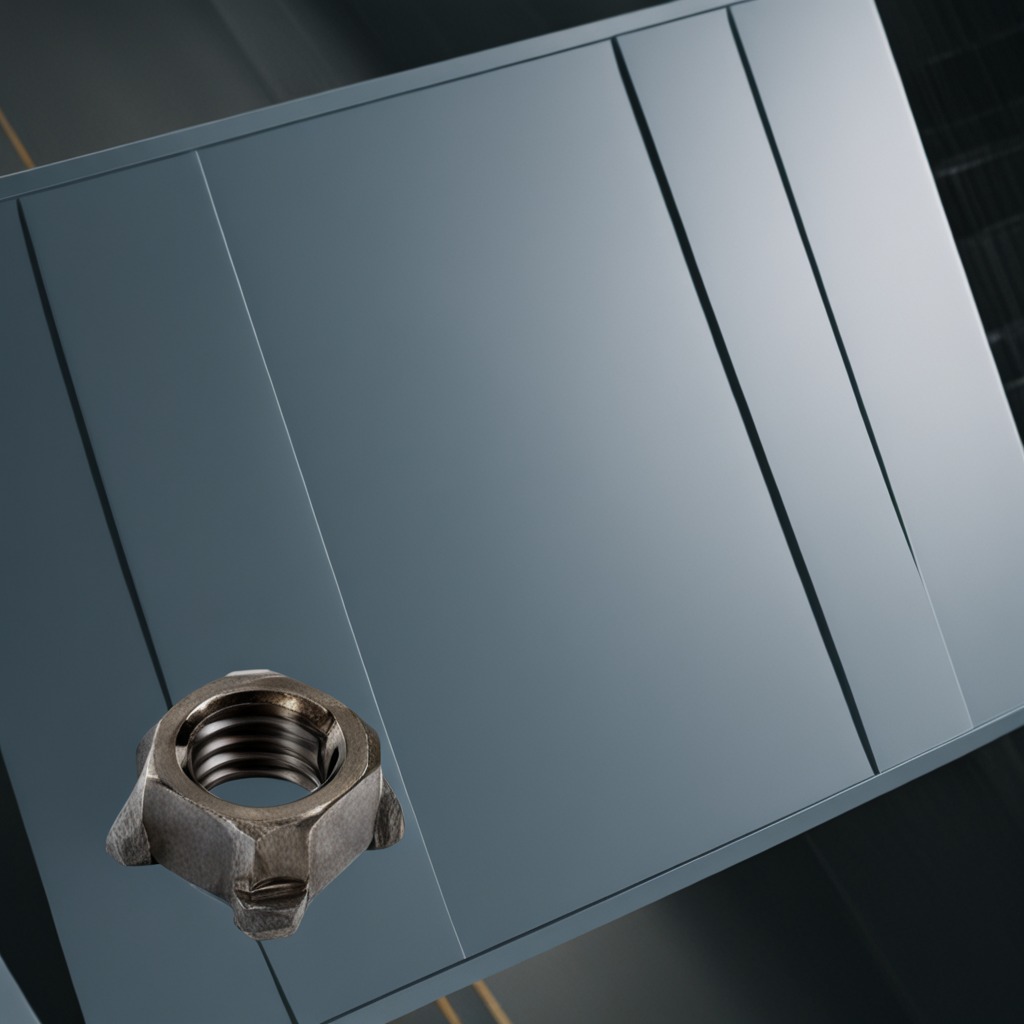
A metal nut is lying on the toolbox surface in an airplane hangar workshop 8K.